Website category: movie
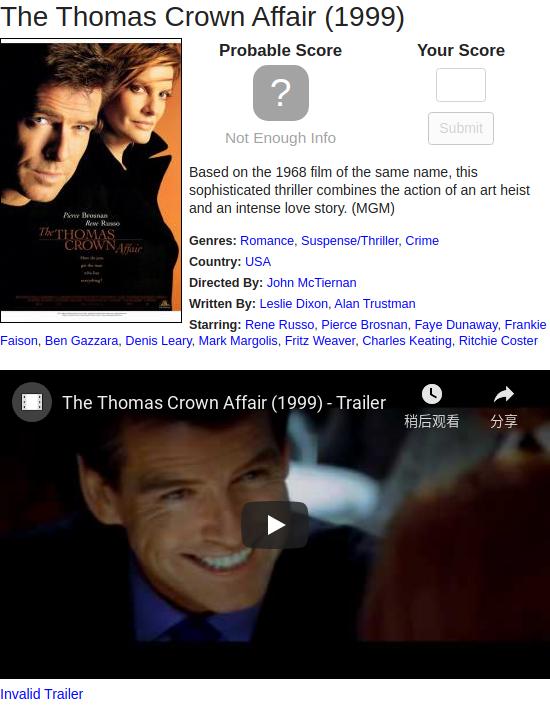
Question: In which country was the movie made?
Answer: USA

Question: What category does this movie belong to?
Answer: Romance

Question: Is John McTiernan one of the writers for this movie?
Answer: no

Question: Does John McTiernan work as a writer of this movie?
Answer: no

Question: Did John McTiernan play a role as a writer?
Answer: no

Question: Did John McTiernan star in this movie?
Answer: no

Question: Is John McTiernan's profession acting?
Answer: no

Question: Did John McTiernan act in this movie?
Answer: no

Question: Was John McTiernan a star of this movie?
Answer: no

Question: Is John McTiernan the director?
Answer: yes

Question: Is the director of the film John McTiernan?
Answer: yes

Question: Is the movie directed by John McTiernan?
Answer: yes

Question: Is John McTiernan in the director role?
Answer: yes

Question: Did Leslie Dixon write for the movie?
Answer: yes

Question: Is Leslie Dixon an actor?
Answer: no

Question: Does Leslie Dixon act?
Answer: no

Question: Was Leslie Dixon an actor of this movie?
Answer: no

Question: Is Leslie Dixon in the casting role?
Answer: no

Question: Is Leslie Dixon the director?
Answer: no

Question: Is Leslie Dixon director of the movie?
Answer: no

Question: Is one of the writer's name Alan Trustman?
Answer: yes

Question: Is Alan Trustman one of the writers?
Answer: yes

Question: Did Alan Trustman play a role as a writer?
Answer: yes

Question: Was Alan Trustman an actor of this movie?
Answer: no

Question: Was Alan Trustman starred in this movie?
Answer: no

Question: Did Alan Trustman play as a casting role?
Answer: no

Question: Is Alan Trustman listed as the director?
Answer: no

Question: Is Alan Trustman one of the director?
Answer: no

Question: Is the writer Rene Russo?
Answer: no

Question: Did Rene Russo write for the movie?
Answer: no

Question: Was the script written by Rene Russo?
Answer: no

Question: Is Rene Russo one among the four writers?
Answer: no

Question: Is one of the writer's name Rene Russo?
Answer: no

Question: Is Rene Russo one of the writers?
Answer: no

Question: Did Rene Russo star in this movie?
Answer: yes

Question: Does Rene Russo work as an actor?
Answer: yes

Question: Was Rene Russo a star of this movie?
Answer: yes

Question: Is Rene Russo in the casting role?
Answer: yes

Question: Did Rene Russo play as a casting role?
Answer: yes

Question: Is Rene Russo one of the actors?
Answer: yes

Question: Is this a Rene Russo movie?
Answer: no

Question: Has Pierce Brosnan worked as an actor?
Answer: yes

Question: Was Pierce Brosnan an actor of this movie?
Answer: yes

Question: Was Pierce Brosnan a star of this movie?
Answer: yes

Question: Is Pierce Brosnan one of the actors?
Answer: yes

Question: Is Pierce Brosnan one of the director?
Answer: no

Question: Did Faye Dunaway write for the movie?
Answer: no

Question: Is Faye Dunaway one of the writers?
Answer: no

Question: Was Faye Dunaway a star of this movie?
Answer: yes

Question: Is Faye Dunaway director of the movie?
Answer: no

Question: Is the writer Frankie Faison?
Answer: no

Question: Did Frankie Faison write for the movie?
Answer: no

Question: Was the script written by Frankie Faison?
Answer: no

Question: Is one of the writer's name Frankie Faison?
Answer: no

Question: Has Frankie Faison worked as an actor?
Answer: yes

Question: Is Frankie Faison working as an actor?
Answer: yes

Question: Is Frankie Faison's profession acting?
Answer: yes

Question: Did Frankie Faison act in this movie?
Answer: yes

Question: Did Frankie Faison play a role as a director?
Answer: no

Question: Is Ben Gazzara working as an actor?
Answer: yes

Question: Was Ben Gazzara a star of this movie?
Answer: yes

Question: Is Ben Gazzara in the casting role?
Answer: yes

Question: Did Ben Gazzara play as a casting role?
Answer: yes

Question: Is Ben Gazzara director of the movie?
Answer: no